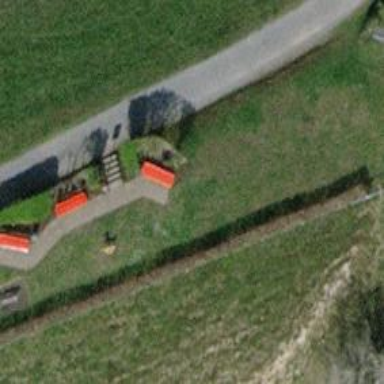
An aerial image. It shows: Red bench.